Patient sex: F
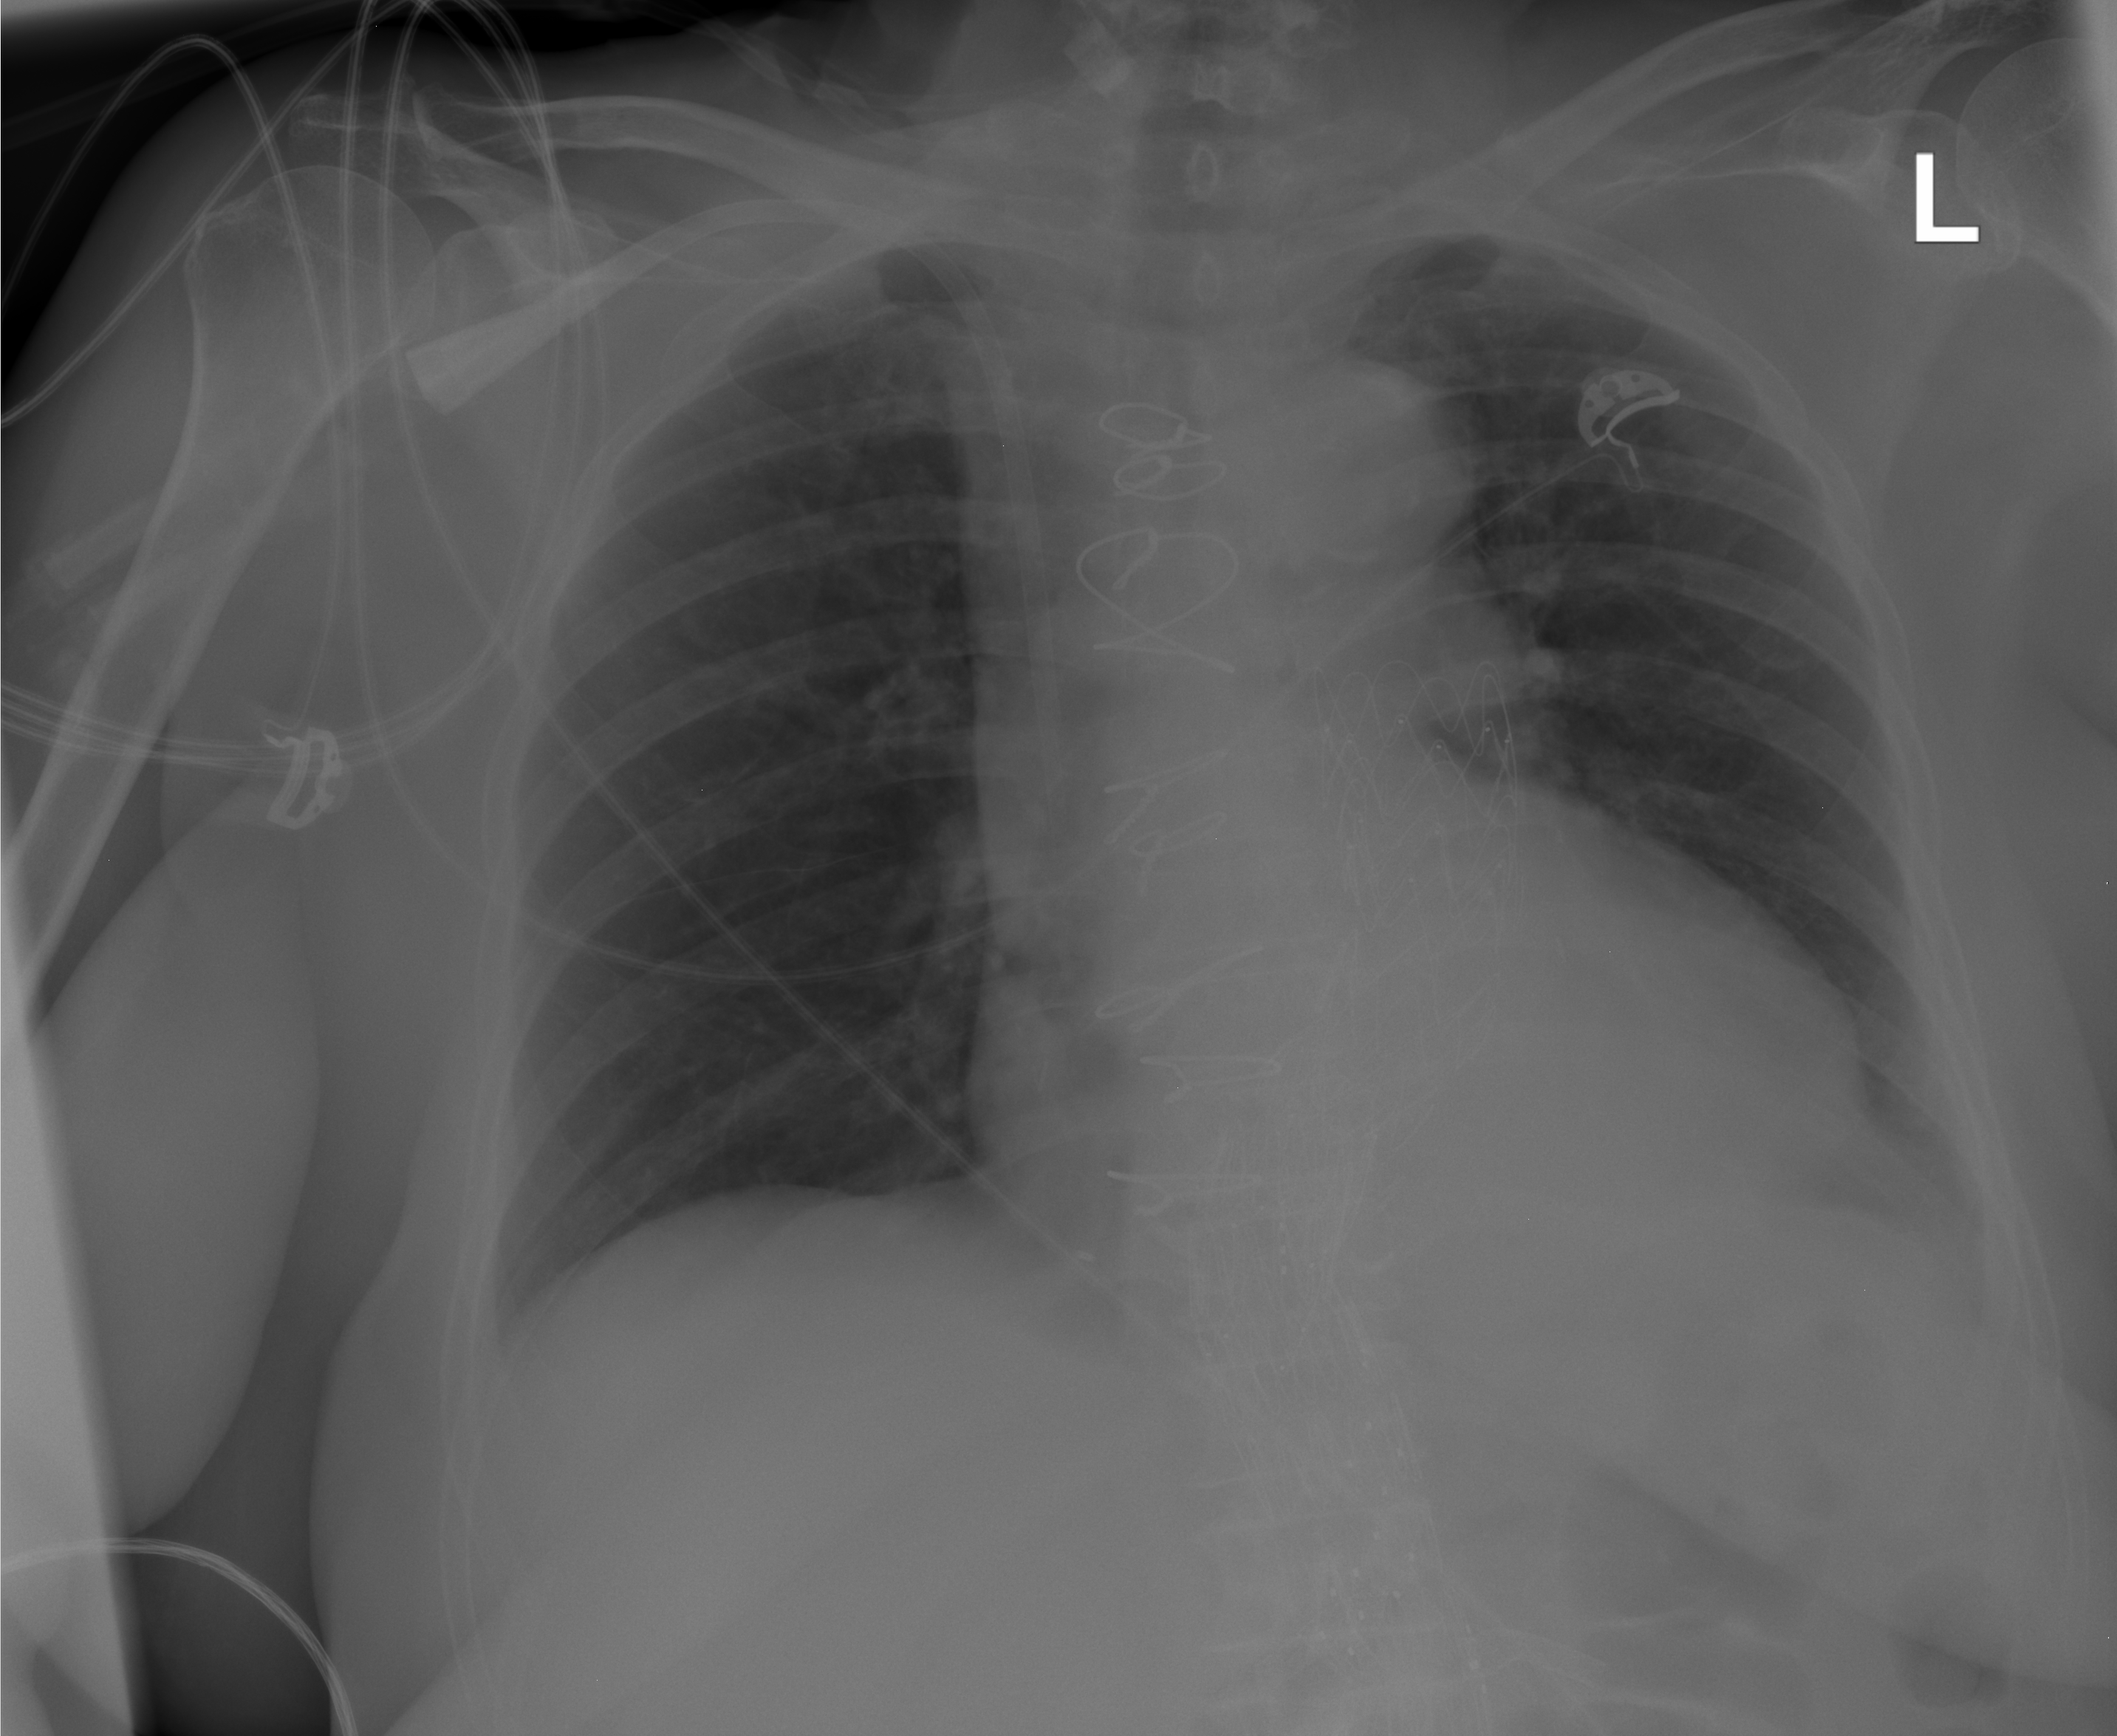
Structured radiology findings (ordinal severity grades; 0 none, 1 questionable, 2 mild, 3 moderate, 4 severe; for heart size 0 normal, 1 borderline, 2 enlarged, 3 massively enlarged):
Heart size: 2
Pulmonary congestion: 0
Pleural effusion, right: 0
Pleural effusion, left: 0
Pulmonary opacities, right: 0
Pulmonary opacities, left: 0
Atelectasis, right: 0
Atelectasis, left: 2